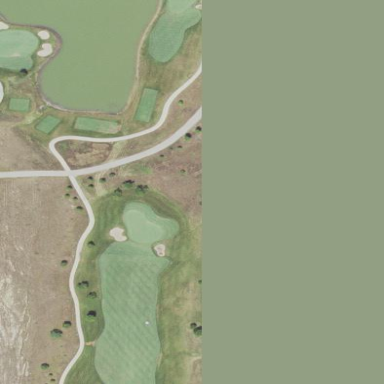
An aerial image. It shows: Rough area on grassy golf course.